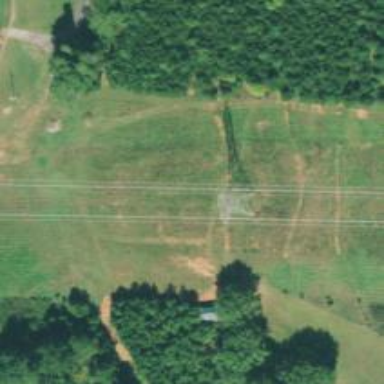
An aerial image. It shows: Lattice structure tower used for power transmission.